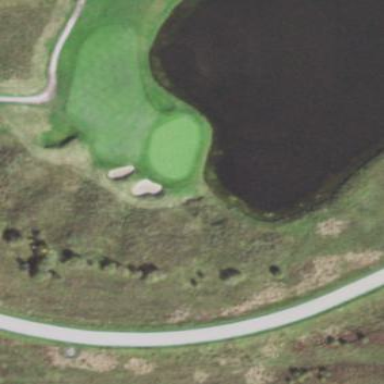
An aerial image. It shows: Golf fairway in the image.